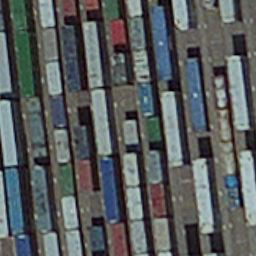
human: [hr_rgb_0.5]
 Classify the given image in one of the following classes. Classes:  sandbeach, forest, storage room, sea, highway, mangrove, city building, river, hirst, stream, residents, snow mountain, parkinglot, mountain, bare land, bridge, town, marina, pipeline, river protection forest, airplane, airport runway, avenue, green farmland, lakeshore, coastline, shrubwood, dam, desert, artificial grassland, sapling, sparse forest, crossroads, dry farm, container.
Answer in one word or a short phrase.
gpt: container